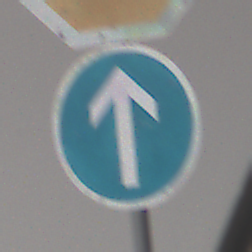
Verkehrszeichen: VorgeschriebeneFahrtrichtungGeradeaus
Zusatzzeichen oben: Stop
Umgebung: Roofed, Urban
Tageszeit: MorningAfternoon
Wetter: PartlyCloudy
Licht: Natural
Jahreszeit: NotSpecified
Kontrast: MediumContrast